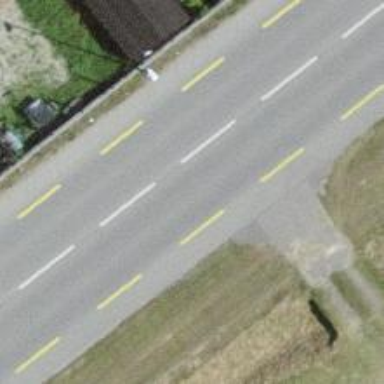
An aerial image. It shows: Primary highway with dedicated lane for cyclists.